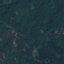
Land use / land cover class: Forest